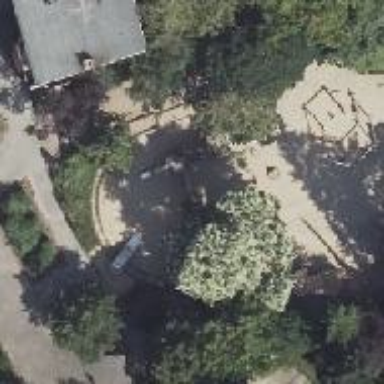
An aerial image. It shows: Playground with slide.